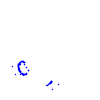
Particle: kaon